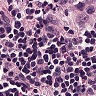
Metastatic tissue present: yes